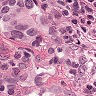
Metastatic tissue present: yes